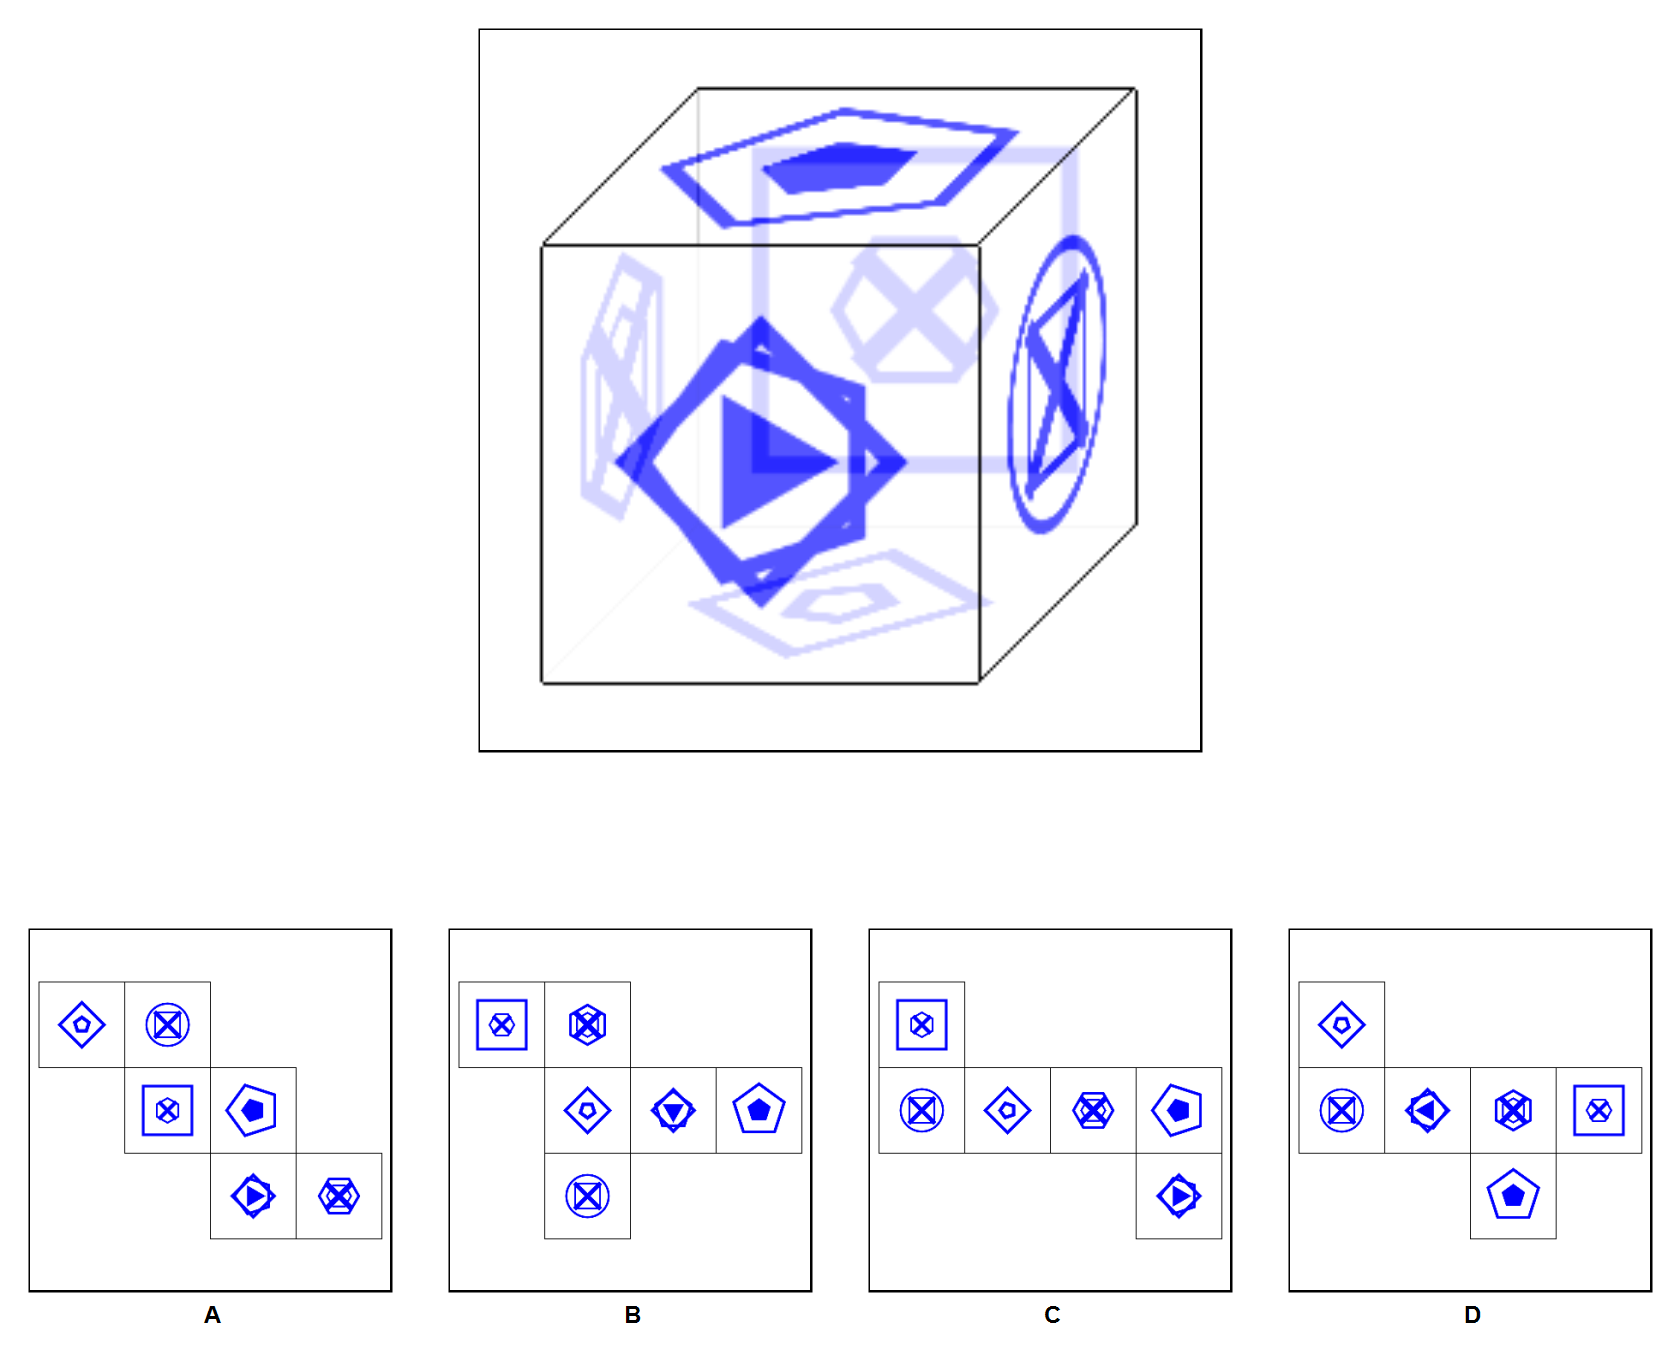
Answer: A